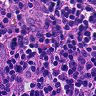
Metastatic tissue present: yes